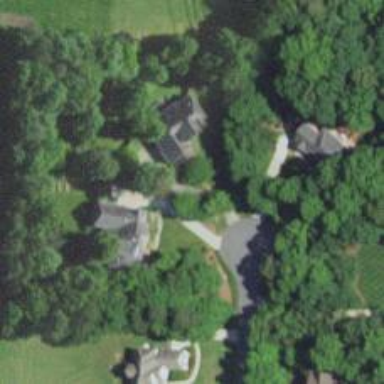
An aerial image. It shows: Driveway.